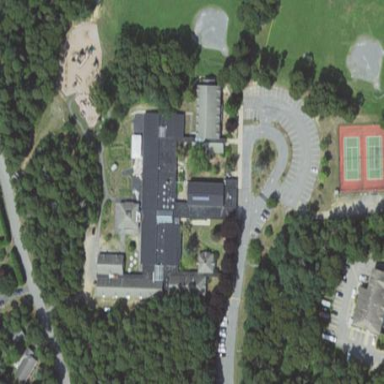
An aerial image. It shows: School building.